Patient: sex M, age 51
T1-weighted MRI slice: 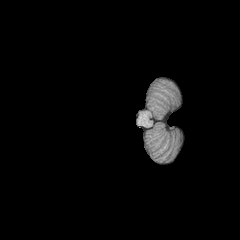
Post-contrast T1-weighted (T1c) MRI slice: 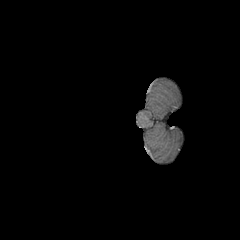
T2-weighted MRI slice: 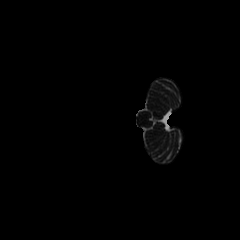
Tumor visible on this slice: no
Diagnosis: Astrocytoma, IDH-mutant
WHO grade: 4